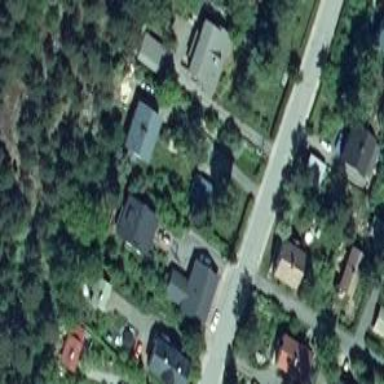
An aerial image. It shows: Suburb.